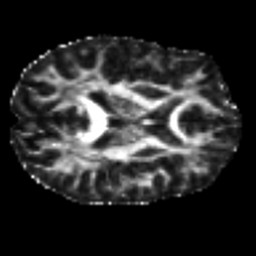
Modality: FA
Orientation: axial
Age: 22
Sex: male
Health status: ill
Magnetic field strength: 3 T
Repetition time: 8.4 s
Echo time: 0.0926 s